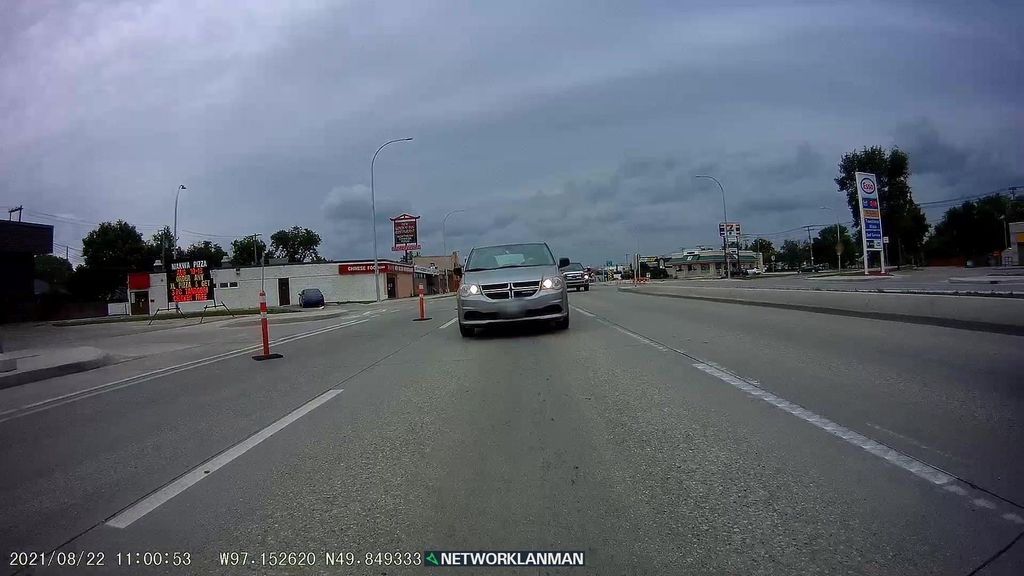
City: winnipeg